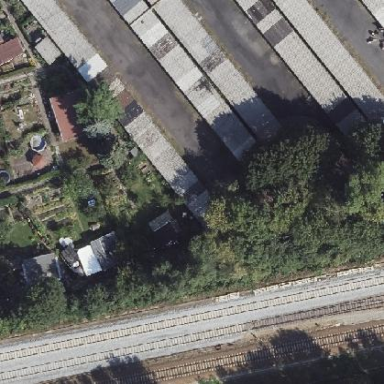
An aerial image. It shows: Group of garages.